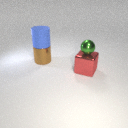
large brown metal cylinder below large blue rubber cylinder